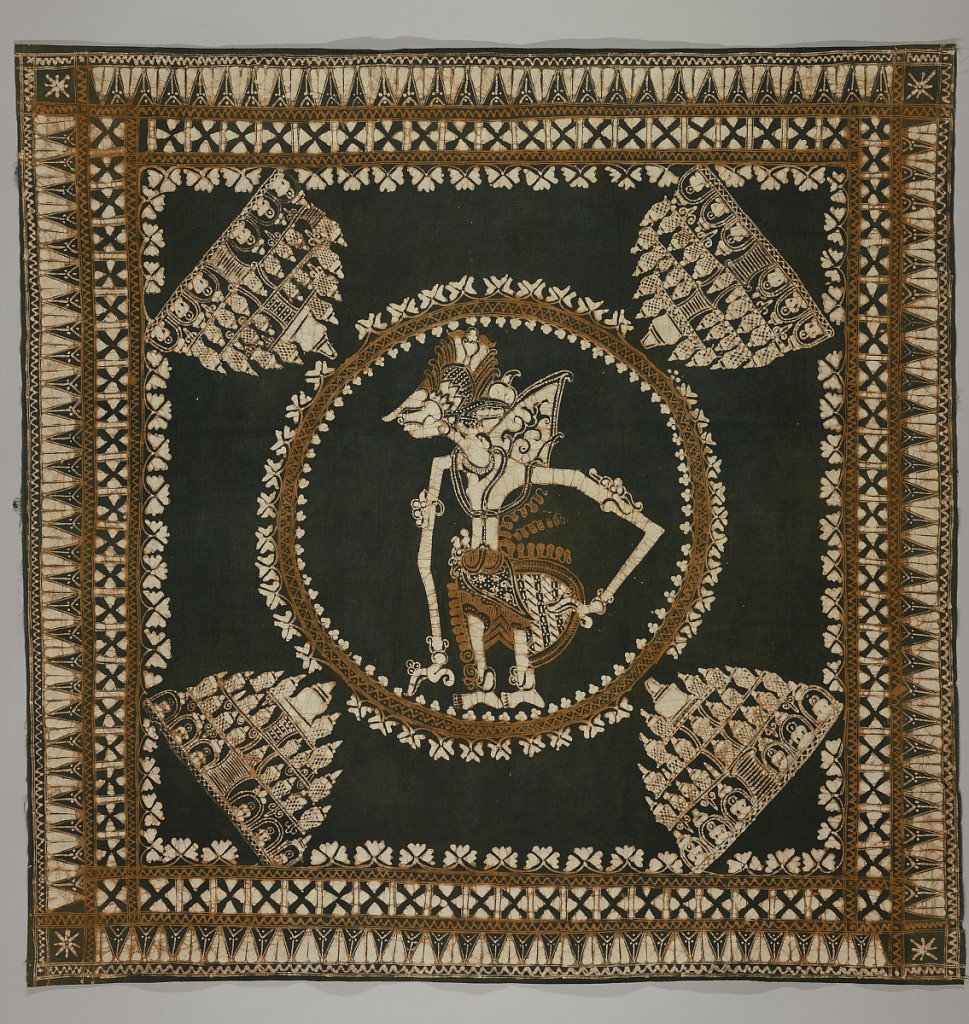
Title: Square
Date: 19th century
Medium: cotton Technique: wax resist dyeing (batik) on plain weave
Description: Cotton square, possibly a head cloth (kain kepala), showing a "wayang" figure (a puppet acting out the heroic poem of the Mahabharata, describing the battle between Rama, God-hero, and the demons of Rawana) encircled in the center. All four corners ornamented with the stupa motif. Colors: black, brown, and white.